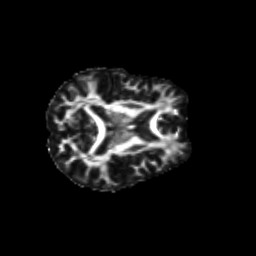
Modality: FA
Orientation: axial
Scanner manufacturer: siemens
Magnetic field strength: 3 T
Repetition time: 9.2 s
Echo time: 0.084 s